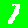
Digit: 1